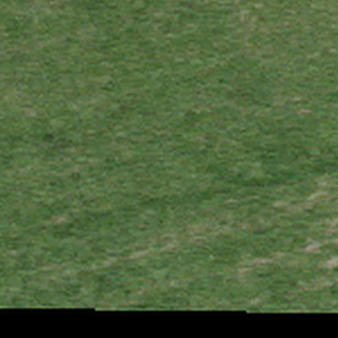
Label: other